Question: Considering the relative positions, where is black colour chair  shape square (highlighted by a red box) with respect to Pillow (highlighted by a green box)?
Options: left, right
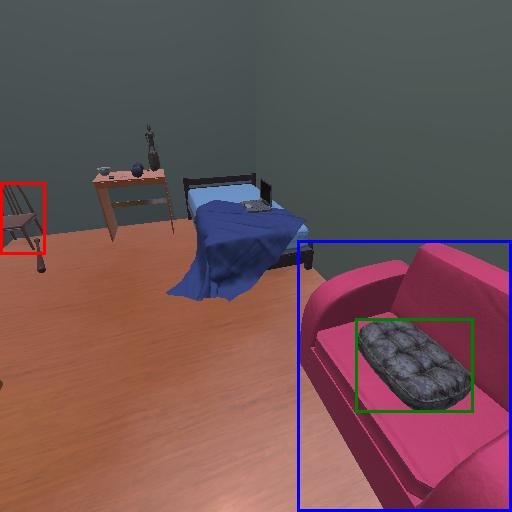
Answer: left